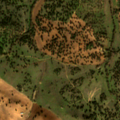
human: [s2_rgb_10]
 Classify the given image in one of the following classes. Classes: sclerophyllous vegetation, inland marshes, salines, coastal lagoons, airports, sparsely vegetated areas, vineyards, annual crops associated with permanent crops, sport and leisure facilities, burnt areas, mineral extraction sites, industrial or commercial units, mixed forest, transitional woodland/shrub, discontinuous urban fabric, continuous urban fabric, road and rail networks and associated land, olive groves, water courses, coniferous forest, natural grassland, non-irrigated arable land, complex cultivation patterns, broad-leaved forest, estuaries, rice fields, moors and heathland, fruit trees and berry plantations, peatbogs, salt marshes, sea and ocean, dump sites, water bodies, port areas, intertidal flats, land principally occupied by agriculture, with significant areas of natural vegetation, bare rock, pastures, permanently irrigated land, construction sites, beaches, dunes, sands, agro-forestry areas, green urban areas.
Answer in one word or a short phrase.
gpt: non-irrigated arable land, agro-forestry areas